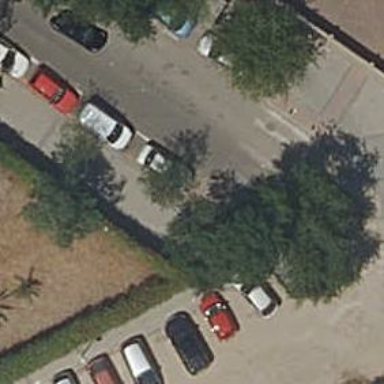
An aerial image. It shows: Bollard barrier.